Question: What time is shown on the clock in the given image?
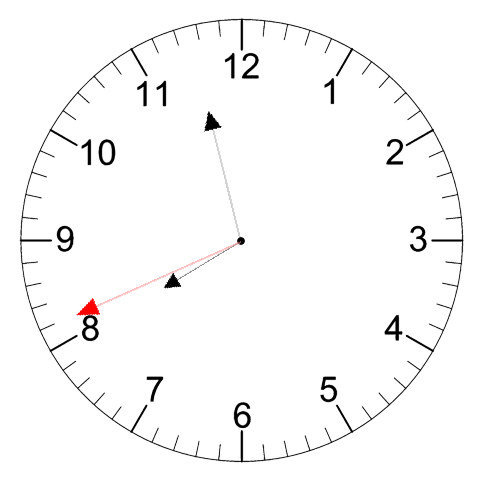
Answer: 07:57:41